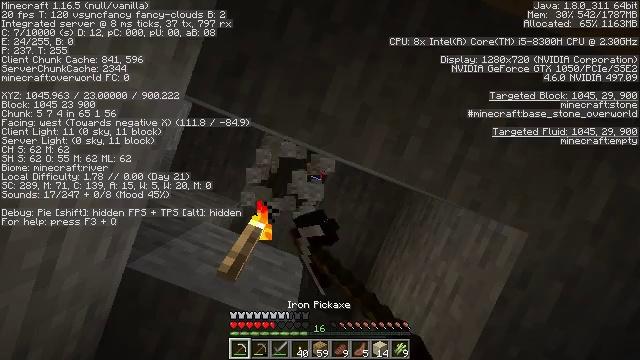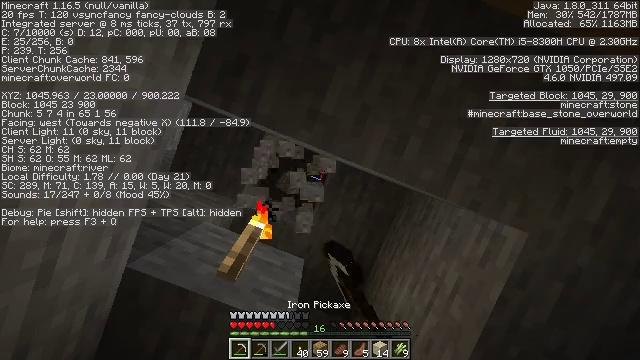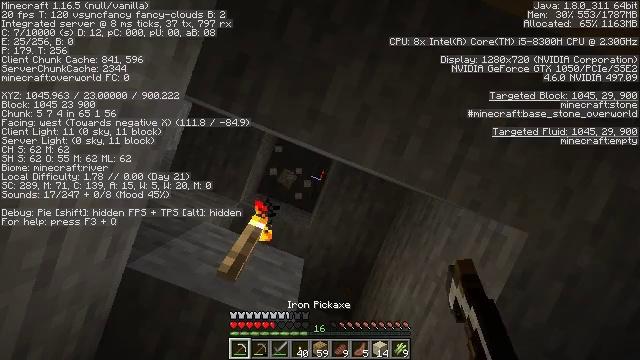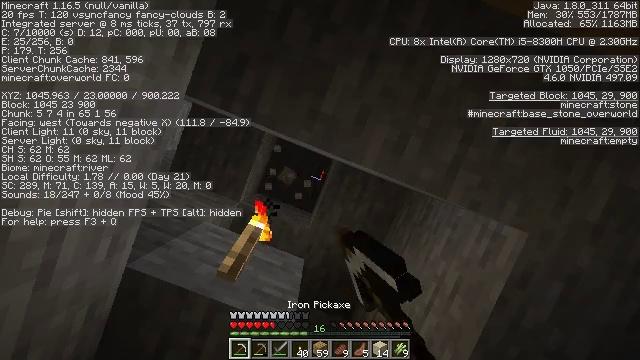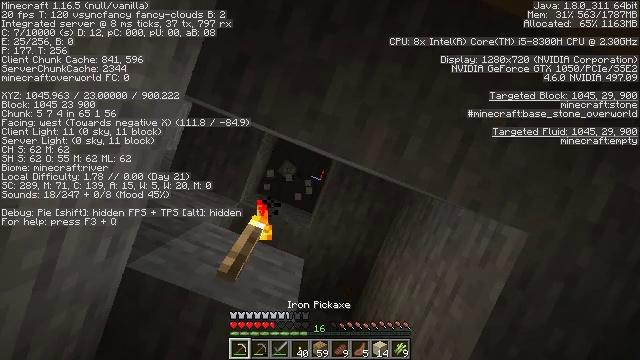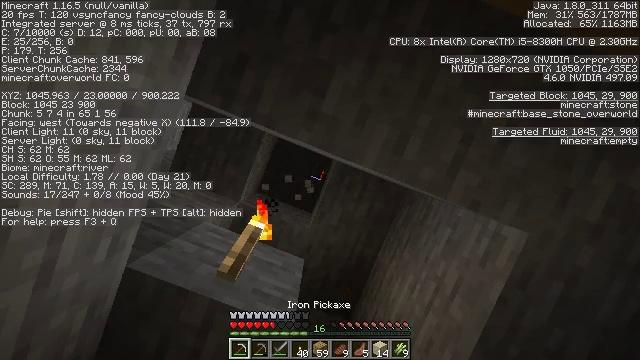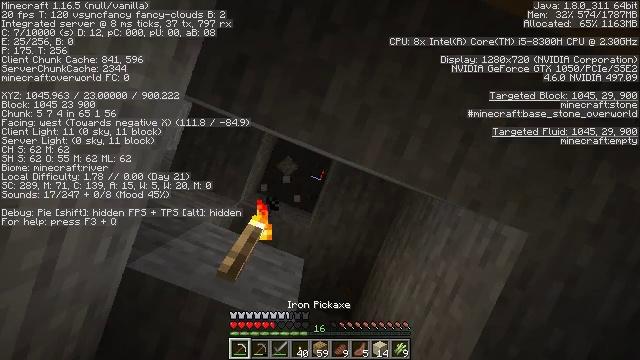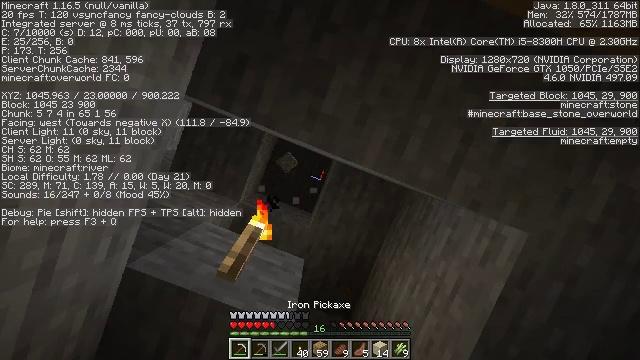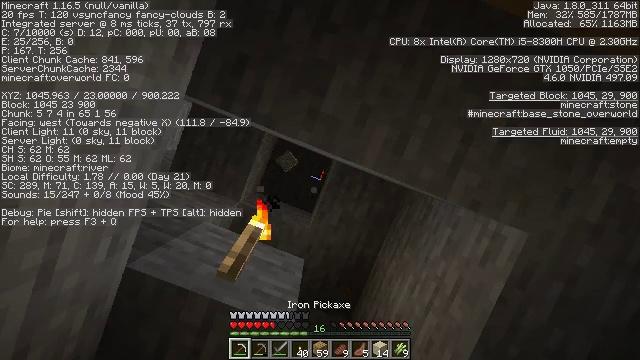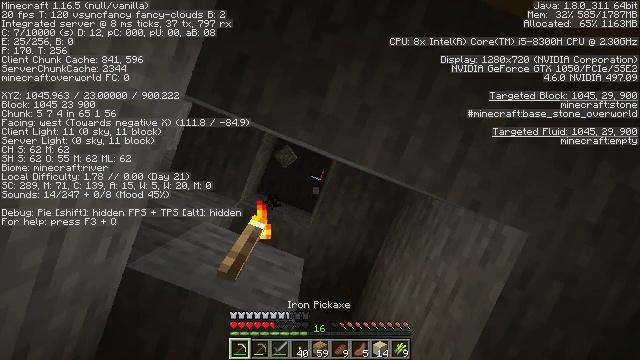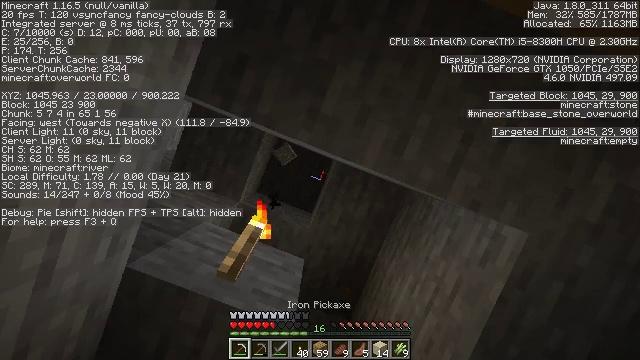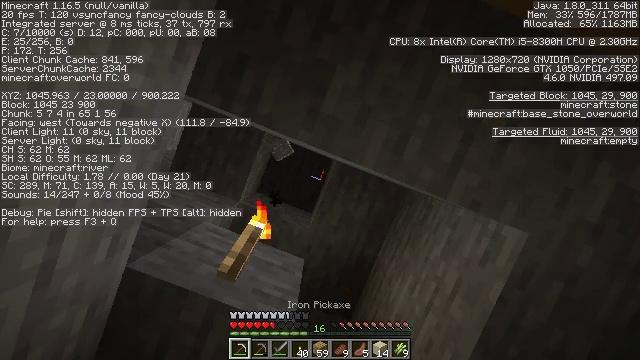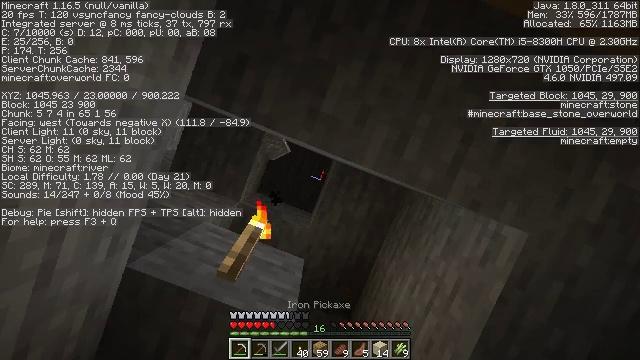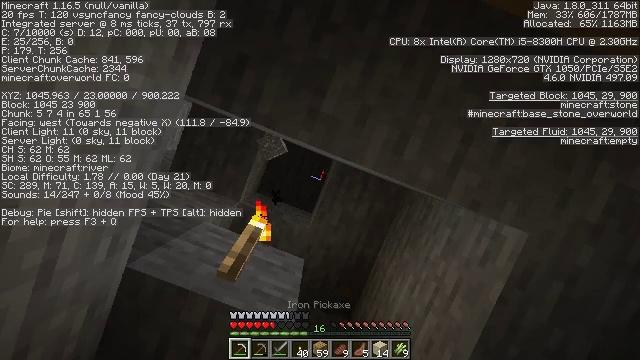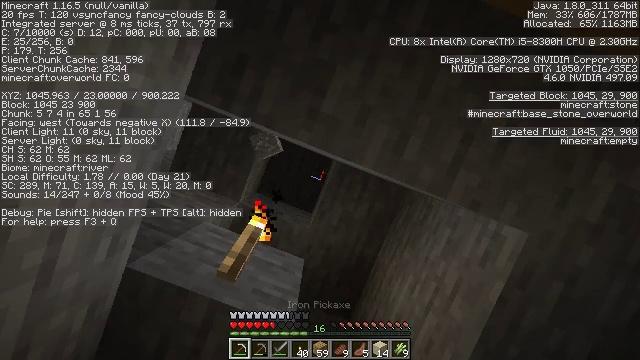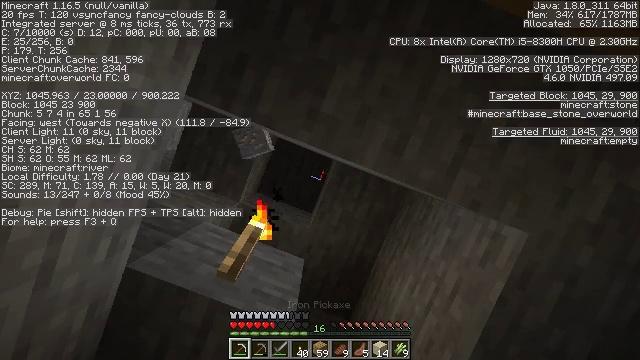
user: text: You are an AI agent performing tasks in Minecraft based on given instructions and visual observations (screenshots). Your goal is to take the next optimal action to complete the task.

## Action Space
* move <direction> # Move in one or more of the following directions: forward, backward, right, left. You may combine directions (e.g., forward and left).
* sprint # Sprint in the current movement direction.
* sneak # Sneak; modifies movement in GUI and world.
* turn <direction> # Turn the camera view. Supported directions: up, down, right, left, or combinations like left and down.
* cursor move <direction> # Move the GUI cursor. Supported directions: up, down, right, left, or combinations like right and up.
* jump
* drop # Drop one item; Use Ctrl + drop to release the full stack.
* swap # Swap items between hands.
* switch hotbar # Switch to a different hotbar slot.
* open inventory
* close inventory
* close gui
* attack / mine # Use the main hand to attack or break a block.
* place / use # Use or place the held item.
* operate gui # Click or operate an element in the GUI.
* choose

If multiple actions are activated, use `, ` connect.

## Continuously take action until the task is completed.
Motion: motion action
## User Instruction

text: Break the existing planks.
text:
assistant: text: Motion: attack / mine
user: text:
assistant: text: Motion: attack / mine
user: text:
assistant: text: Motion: attack / mine
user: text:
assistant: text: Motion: attack / mine
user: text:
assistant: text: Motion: no_op
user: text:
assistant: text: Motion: no_op
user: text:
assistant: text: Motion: no_op
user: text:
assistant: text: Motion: no_op
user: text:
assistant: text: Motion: no_op
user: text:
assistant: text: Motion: no_op
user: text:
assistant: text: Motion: no_op
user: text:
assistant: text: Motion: no_op
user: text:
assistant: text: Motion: no_op
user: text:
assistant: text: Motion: no_op
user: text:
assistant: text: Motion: no_op
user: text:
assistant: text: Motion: no_op
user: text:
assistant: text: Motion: no_op
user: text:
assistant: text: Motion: no_op
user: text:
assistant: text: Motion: no_op
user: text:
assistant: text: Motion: no_op
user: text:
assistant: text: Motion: no_op
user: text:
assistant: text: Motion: no_op
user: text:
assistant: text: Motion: no_op
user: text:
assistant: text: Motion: no_op
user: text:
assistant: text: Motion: no_op
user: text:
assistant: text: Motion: no_op
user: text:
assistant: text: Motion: turn right and down
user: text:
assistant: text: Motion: turn right and down
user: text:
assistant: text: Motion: turn right and down
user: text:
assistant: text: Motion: turn right and down